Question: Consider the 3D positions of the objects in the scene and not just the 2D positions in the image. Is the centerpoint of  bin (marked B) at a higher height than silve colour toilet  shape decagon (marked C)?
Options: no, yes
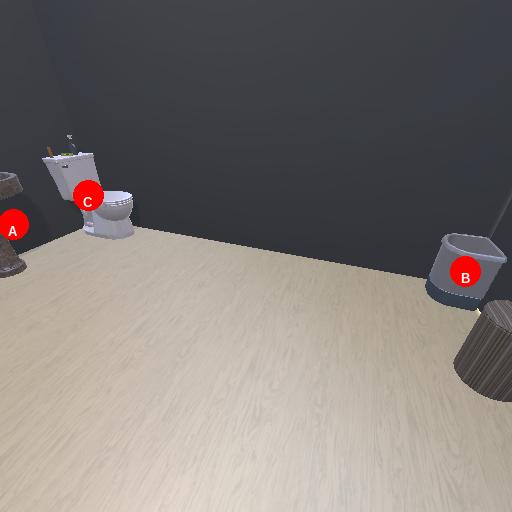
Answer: no